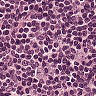
Metastatic tissue present: no